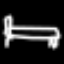
Label: bed